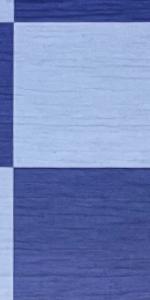
Label: Empty